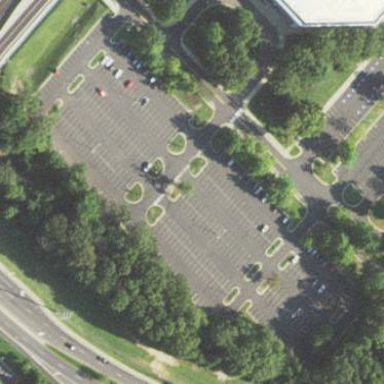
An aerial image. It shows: Parking area with surface.